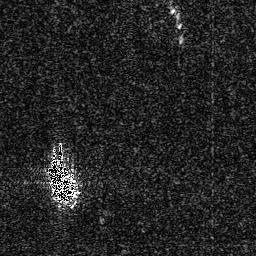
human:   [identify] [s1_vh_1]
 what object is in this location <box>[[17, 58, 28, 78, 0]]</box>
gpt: <ref>1 medium ship at the left</ref>